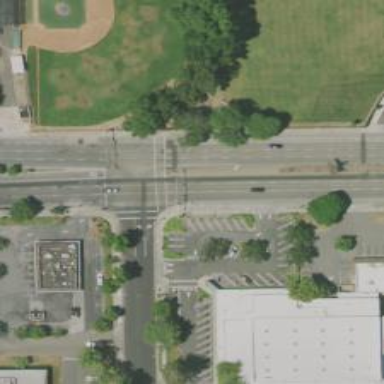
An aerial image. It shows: Solid stop line on the road.